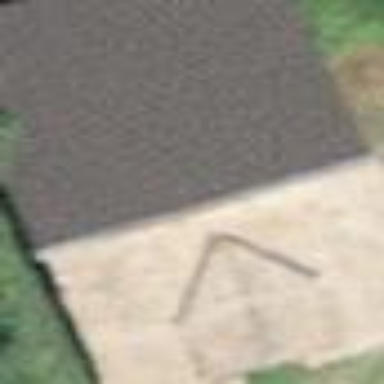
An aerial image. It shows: Barn.